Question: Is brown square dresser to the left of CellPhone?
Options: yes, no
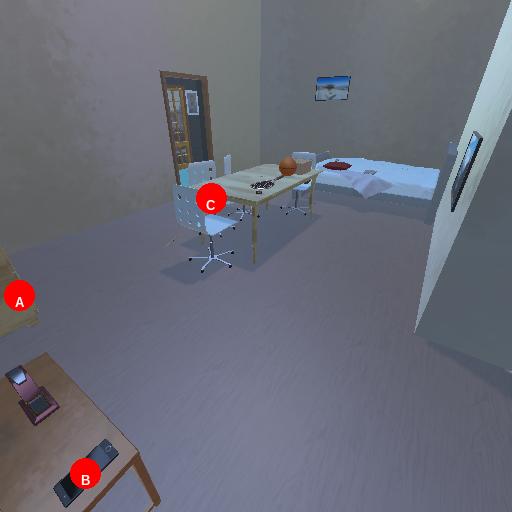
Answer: yes